Question: First of all, lords of bits, please excuse me my lack of knowledge and the possible bad code that I've written. I yarn for your expertises. Lift me up from the depths of my ignorance.
I'm currently working on a discord bot using nextcord.py library. I am displaying a sort of 'menu' using nextcord.ui.View, buttons & embeds.

I have defined three different classes which inherit from nextcord.ui.View, one for the main window, one for settings and one for teams. Each represent a different layer of the menu. You change layers by clicking the corresponding button, under which I have written code like so:
'''
class Teams(nextcord.ui.View):
@nextcord.ui.button(label='Main window', style=nextcord.ButtonStyle.green)
async def main_window(self, button: nextcord.ui.Button, interaction: nextcord.Interaction):
await interaction.response.edit_message(view=Lobby())
@nextcord.ui.button(label='Settings', style=nextcord.ButtonStyle.gray)
async def settings(self, button: nextcord.ui.Button, interaction: nextcord.Interaction):
await interaction.response.edit_message(view=Settings())
'''
I am using interaction.response.edit_message(view=NewView()) to point to a new layer of the menu.
So, my question is, like the title says, is there a way to extend the expiration time or possibly completely remove it? A way that does not involve me clicking the buttons :,)
I have read through the documents and I've tried numerous different search words, but I have not found a satisfying solution.
My current work-around is to use a queue which needs to reach a certain capacity before you can call the menu. So, when you finally do call the menu, you are more likely to use it, instead of idling.
I also tried completely ignoring the problem, but these solutions do not fully satisfy me.
I'm kinda new to programming and this is my first post, please excuse any shortcomings.
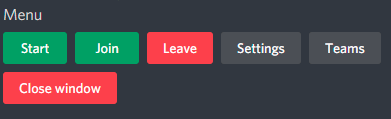
Answer: In your class Teams, you should make a method. Then use the super() function to make the timeout = None.
'''
class Teams(nextcord.ui.View):
def __init__(self):
super().__init__(timeout=None)
"""All Buttons you create in here will have no timeout"""
'''